Question: I have a problem, I want to add a border on my text with html, css or javascript. the size of the border should be 10px. Is this possible?
So it should be like this:

Hope you can help,
regards
chris
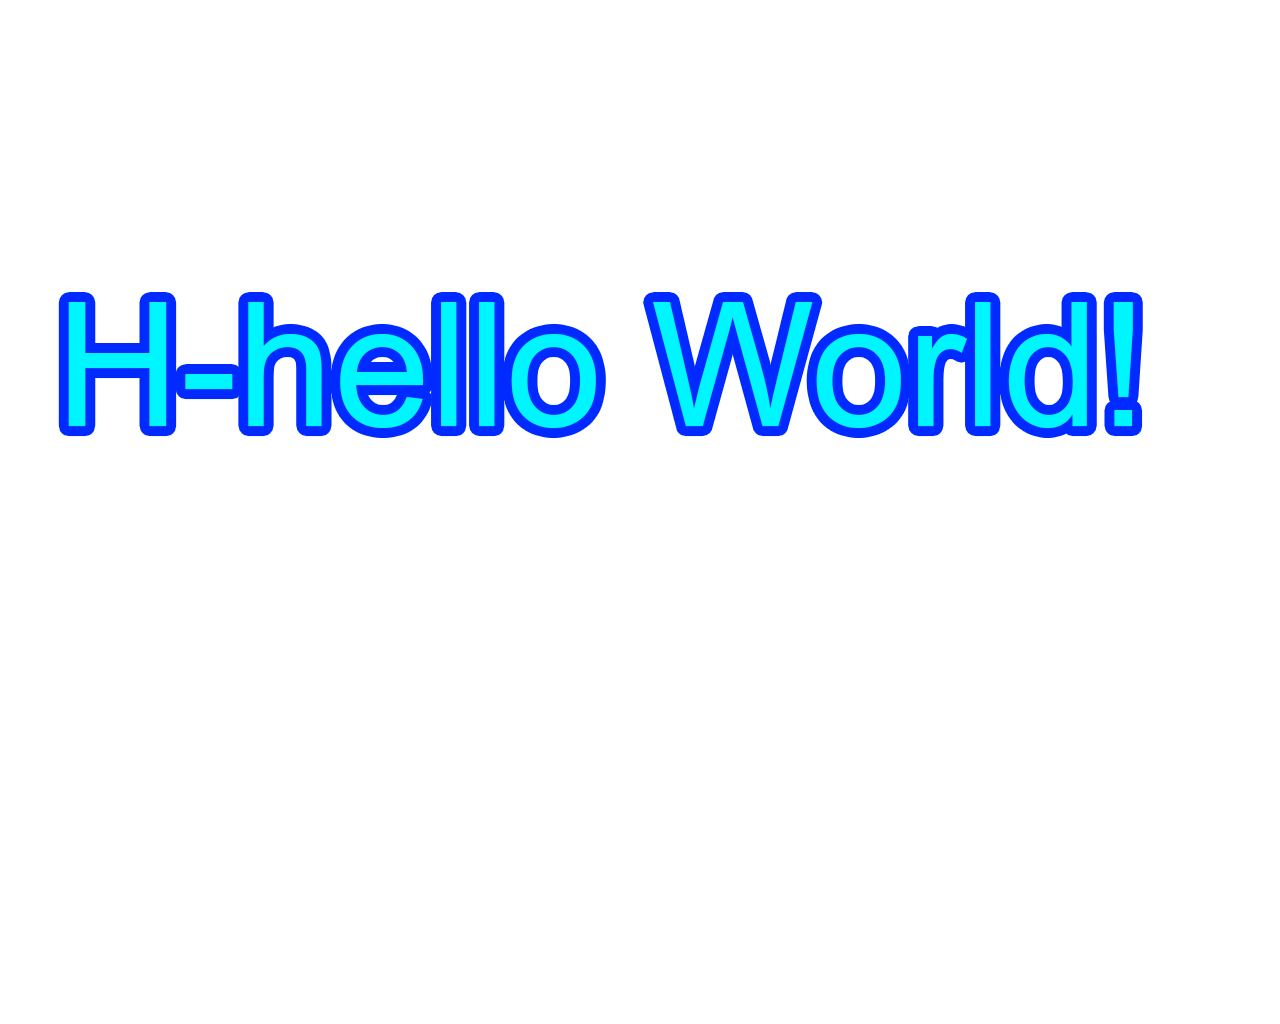
Answer: As said, you could try this with 'text-shadow', but it is not recommended. I edited Ankit's solution, because it looked aliased:
<URL>
'''
text-shadow: 2px 0 black, -2px 0 black, 0 2px black, 0 -2px black, 1px 1px black, -1px -1px black, -1px 1px black, 1px -1px black;
'''
As Eric Brockman says, you could use <URL>, but this is currently by most browsers. It works on '-webkit-' prefixed browsers though.
Here's an example fiddle: <URL>
'''
-webkit-text-fill-color: white;
-webkit-text-stroke-width: 2px;
-webkit-text-stroke-color: black;
'''
Note that '-webkit-text-fill-color' will always overwrite 'color', no matter what the order is in your CSS.